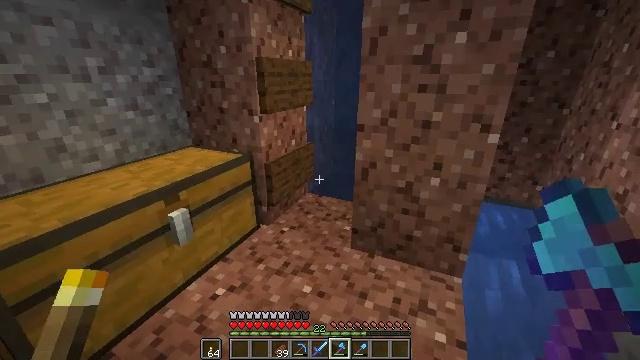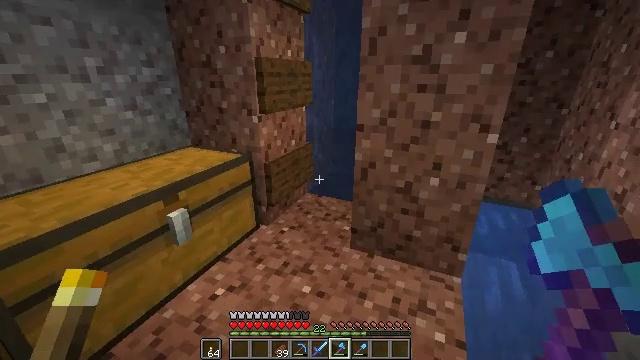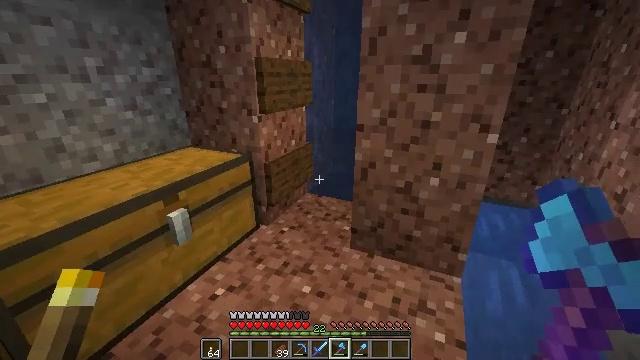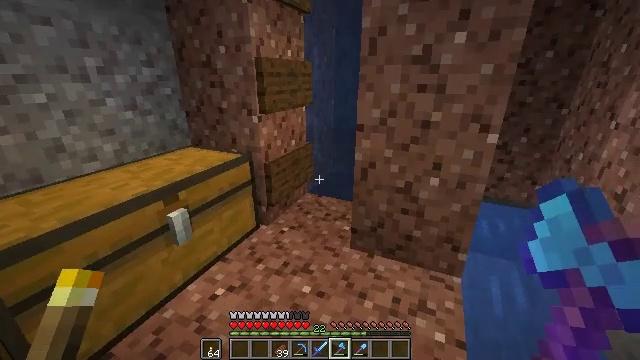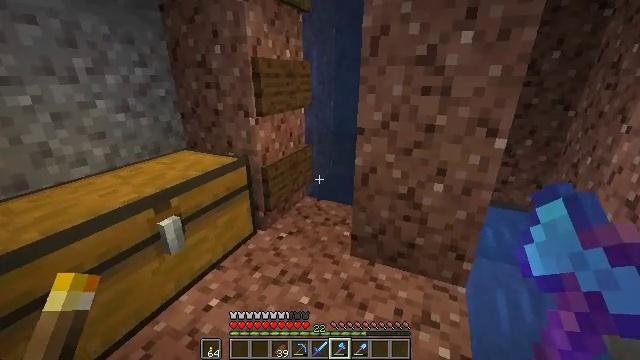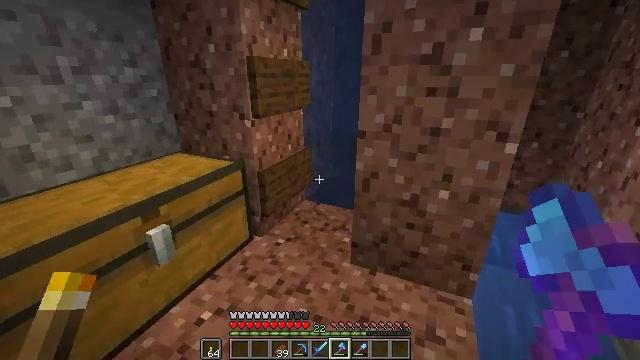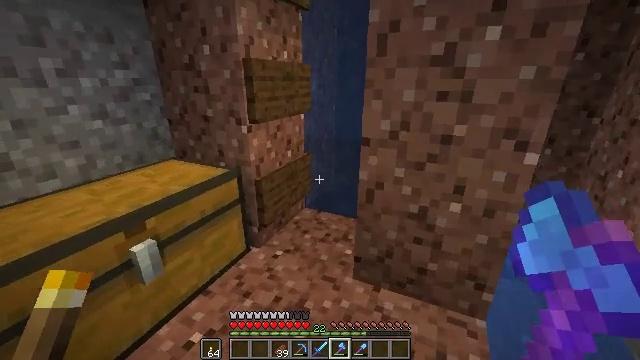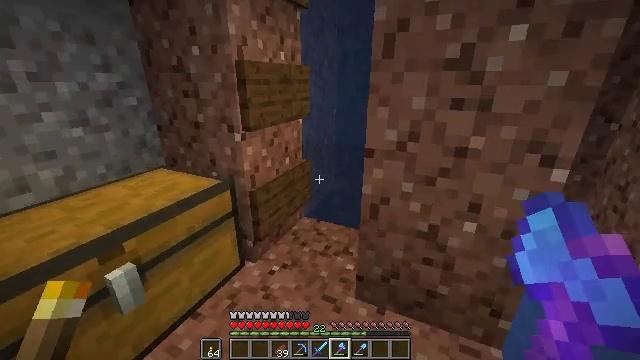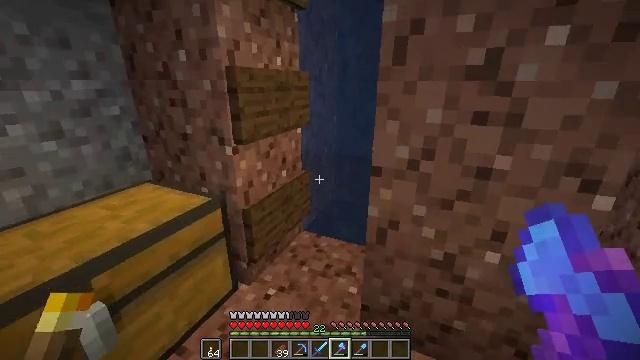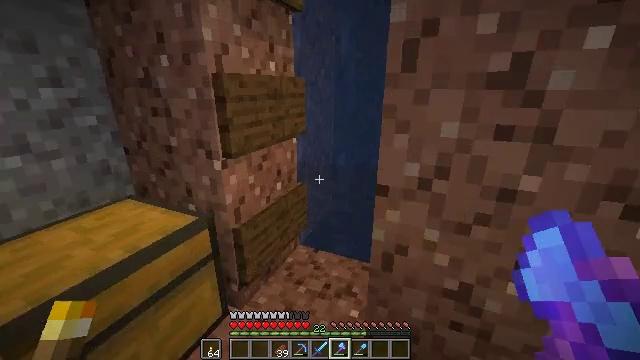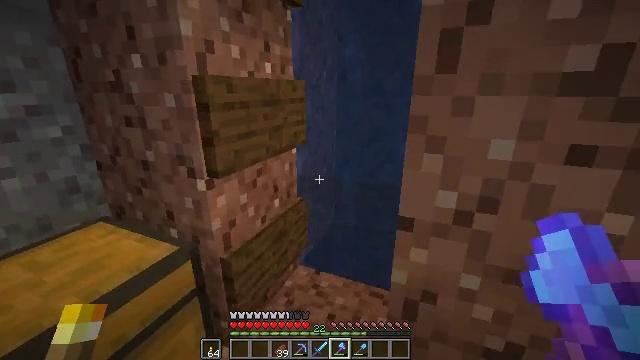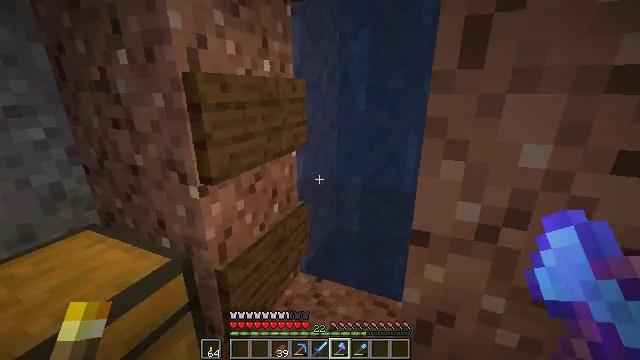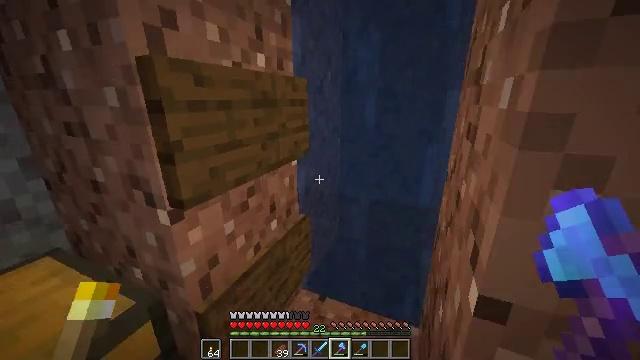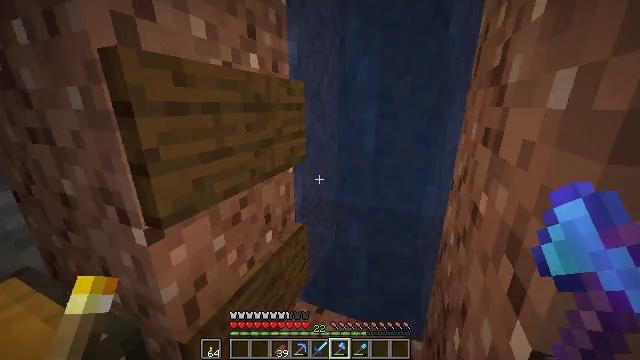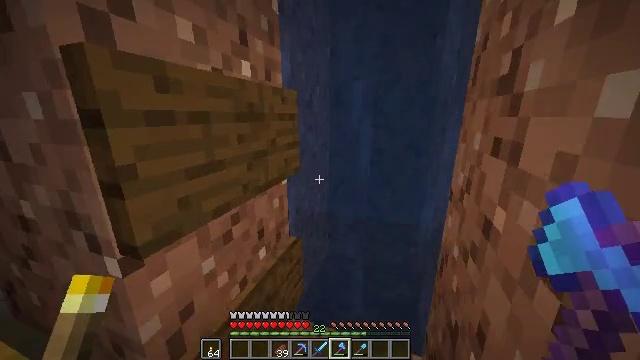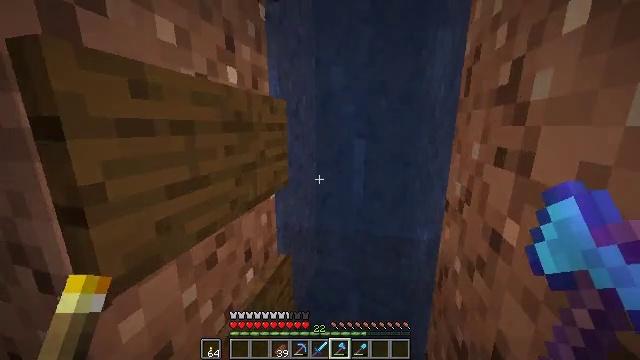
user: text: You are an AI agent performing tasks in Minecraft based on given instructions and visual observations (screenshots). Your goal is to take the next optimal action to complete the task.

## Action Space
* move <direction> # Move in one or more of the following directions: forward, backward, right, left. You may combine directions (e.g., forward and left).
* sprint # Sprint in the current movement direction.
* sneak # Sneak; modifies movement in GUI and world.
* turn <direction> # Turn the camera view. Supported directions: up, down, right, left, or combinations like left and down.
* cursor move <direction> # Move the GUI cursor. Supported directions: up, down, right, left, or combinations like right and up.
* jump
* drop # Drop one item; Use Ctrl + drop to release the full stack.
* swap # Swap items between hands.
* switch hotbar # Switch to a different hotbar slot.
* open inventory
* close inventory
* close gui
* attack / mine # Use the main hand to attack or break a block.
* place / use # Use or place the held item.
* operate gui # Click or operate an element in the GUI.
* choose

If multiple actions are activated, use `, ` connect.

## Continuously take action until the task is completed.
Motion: motion action
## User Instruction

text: Attack the chest to pick it up.
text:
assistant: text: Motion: no_op
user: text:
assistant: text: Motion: no_op
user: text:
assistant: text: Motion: no_op
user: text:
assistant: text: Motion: move forward
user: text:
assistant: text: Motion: move forward
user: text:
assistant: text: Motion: move forward
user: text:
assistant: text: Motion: move forward
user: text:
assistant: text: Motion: move forward
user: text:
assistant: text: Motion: move forward
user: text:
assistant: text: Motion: move forward
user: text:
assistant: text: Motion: move forward, sprint
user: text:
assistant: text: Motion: move forward, sprint
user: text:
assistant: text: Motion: move forward, sprint, turn right
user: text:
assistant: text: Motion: move forward, sprint, turn right and up
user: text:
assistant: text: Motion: move forward, turn right and up
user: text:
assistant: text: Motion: move forward, sprint, turn right and up
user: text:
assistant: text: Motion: move forward, sprint, turn right and up
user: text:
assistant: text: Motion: move forward, sprint, turn right and up
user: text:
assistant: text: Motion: move forward, sprint, turn right and up
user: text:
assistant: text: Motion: move forward, turn right and up
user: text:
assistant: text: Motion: move forward, turn right and up
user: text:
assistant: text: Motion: move forward, sprint, turn up
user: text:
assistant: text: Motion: move forward, sprint, turn left and up
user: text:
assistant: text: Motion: move forward, sprint, turn up
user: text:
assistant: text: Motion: move forward, turn right
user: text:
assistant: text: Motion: move forward
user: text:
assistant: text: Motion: move forward
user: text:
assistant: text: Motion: move forward
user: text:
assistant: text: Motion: no_op
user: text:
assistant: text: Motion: no_op